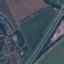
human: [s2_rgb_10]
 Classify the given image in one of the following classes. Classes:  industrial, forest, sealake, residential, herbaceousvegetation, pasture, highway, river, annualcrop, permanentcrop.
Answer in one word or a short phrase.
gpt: Highway